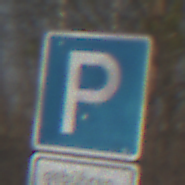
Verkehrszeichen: Parken
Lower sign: SonstigeBeschraenkungen3
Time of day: MorningAfternoon
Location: Outdoor (Suburban)
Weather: PartlyCloudy
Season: NotSpecified
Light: Natural